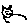
Label: cat